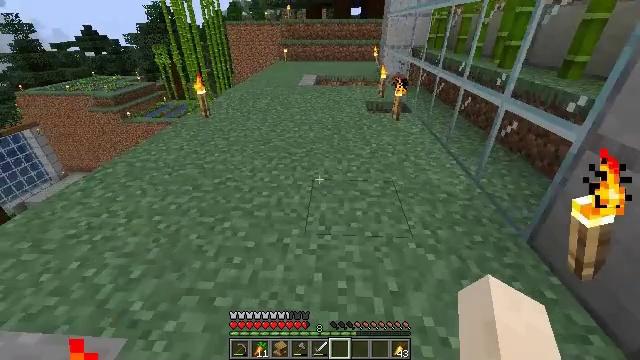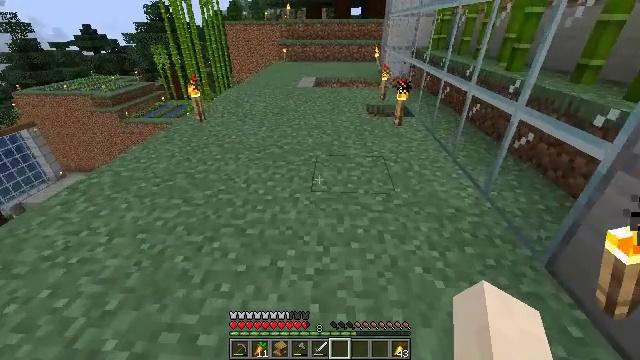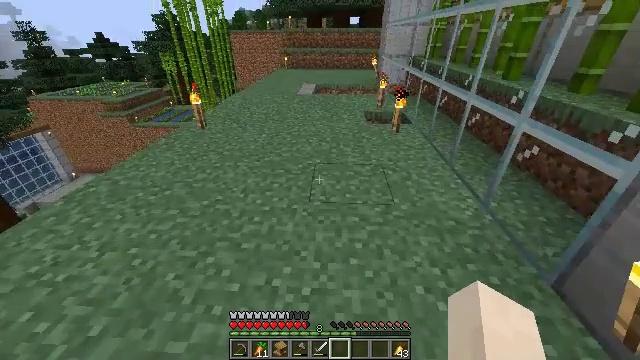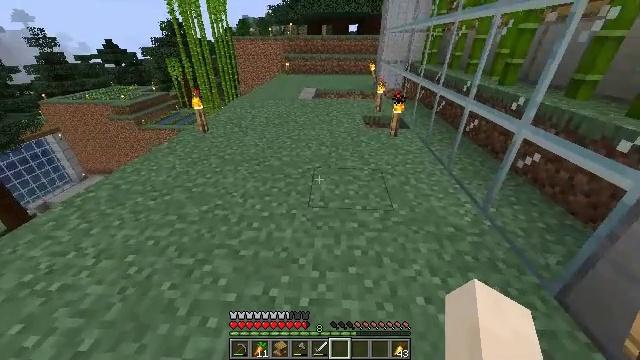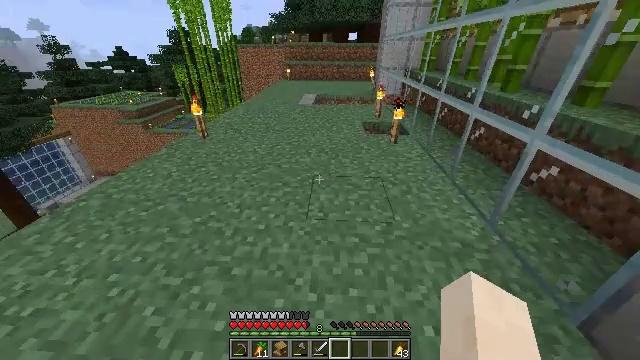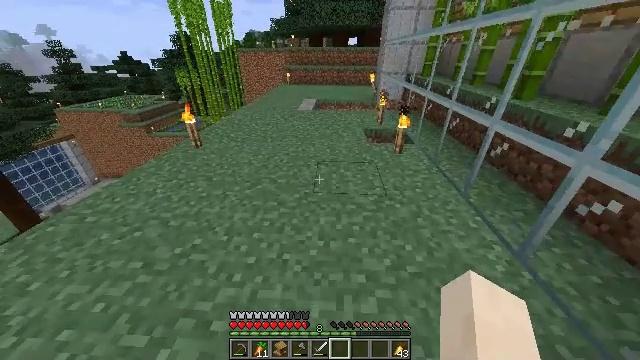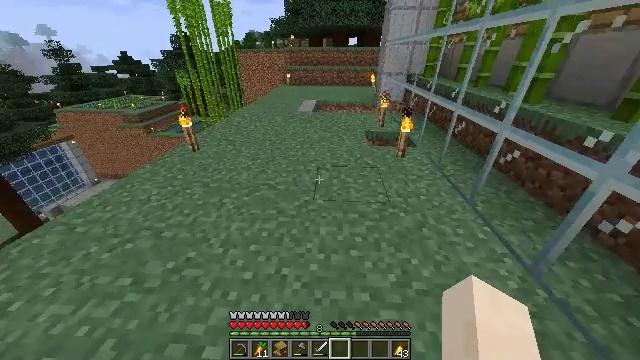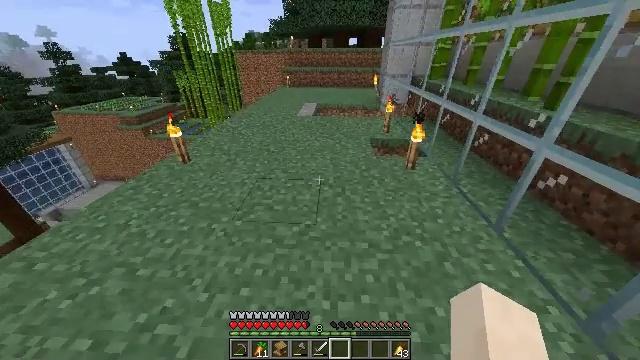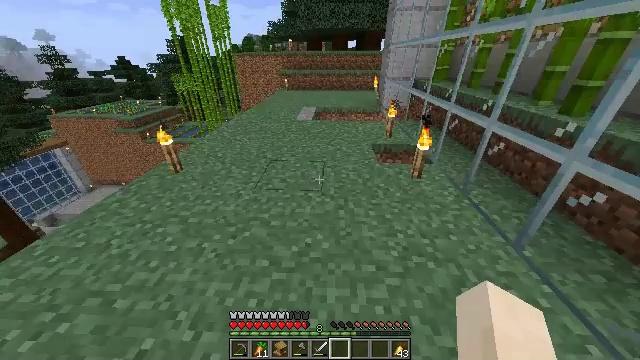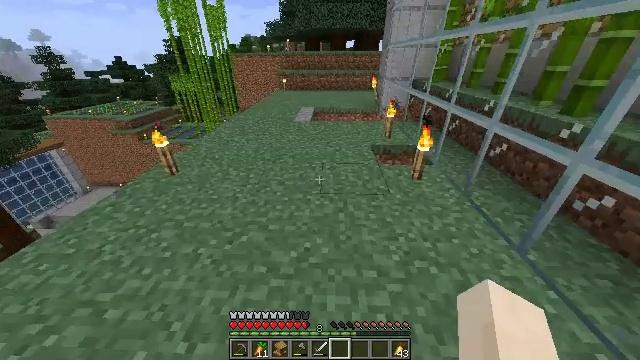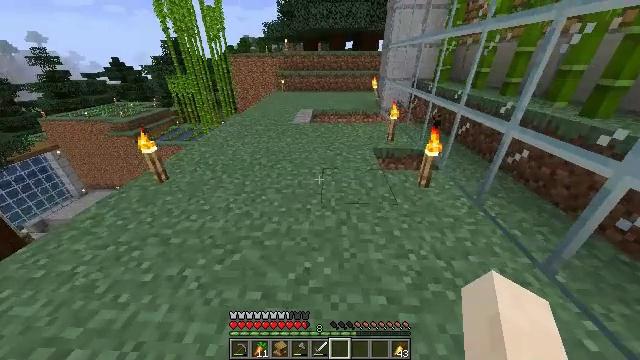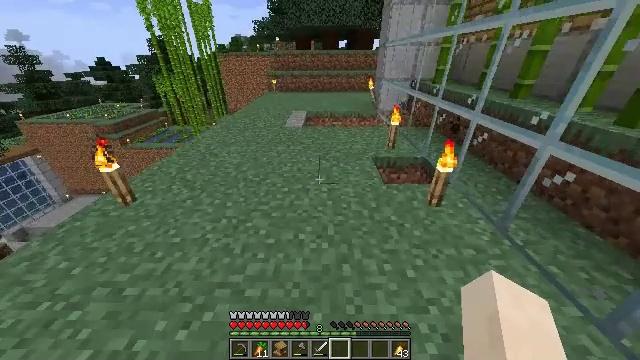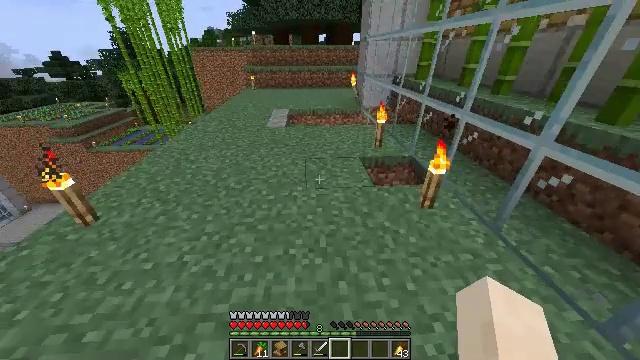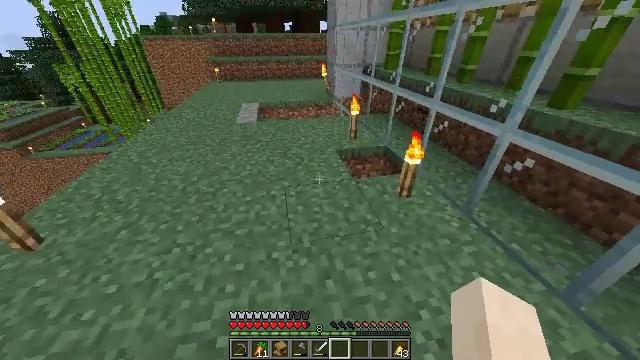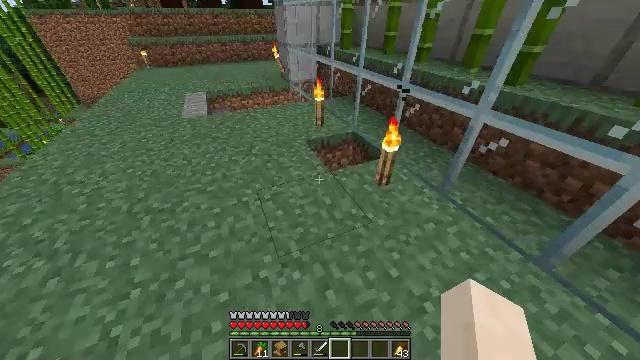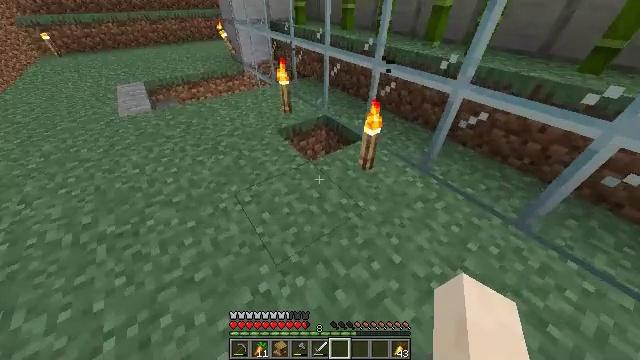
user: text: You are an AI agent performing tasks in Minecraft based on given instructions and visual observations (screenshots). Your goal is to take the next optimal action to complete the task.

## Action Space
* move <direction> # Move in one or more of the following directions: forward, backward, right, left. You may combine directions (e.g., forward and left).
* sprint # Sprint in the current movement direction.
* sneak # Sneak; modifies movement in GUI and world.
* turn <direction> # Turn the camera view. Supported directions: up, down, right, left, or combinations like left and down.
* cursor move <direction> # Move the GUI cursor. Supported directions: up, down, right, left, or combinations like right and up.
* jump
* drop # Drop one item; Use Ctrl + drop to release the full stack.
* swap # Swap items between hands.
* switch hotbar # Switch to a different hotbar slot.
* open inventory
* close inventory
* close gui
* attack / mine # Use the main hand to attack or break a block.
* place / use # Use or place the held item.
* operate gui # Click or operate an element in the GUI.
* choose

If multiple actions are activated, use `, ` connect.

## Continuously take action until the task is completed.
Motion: motion action
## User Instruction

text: Break the bamboo stalk.
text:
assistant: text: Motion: move forward, sprint
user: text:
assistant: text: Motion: move forward, sprint
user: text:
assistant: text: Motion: move forward, sprint
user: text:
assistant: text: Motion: move forward, sprint
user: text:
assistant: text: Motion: move forward, sprint
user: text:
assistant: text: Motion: move forward
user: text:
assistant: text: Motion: move forward
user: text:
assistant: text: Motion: move forward
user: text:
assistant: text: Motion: move forward
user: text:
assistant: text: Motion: move forward
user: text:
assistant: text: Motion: move forward, turn right
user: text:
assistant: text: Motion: move forward and move left, turn right and down
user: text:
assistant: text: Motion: move forward and move left, turn right and down
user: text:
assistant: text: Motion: move forward and move left, turn right and down
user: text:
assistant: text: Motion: move forward and move left, turn right and down
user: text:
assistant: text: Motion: move forward and move left, turn right and down
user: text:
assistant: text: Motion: move forward and move left, turn right
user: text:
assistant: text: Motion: move forward and move left, turn right and down
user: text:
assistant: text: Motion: move forward, turn right and down
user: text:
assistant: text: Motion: move forward, turn right and down
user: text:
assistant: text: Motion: turn right and down
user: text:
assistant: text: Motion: turn right
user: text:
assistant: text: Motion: turn right and down
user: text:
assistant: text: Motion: turn right and down
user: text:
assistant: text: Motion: turn right
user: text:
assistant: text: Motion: no_op
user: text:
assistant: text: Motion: no_op
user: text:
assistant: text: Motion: no_op
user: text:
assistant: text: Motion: no_op
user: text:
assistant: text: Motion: no_op